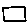
Label: square